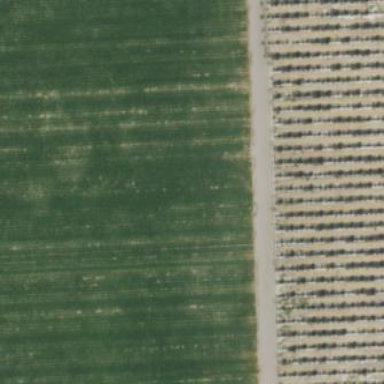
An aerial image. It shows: Almond orchard with rows of almond trees.